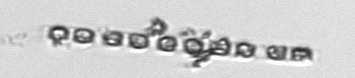
Label: Skeletonema